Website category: restaurant
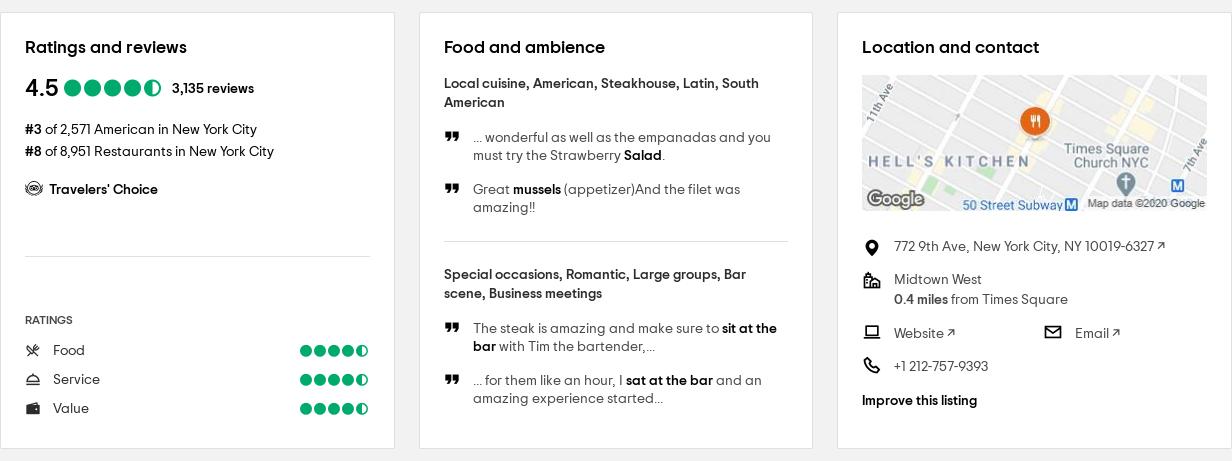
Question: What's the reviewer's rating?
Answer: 4.5

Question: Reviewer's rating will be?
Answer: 4.5

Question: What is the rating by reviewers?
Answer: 4.5

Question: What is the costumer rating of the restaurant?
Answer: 4.5

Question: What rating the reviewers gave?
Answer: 4.5

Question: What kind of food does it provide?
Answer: Local cuisine, American, Steakhouse, Latin, South American

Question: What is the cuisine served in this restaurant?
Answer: Local cuisine, American, Steakhouse, Latin, South American

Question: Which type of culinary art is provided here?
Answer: Local cuisine, American, Steakhouse, Latin, South American

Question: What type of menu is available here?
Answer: Local cuisine, American, Steakhouse, Latin, South American

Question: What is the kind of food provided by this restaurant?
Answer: Local cuisine, American, Steakhouse, Latin, South American

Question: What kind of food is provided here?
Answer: Local cuisine, American, Steakhouse, Latin, South American

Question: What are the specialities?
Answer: Local cuisine, American, Steakhouse, Latin, South American

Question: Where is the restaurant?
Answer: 772 9th Ave, New York City, NY 10019-6327

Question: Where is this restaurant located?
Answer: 772 9th Ave, New York City, NY 10019-6327

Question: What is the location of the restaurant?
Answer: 772 9th Ave, New York City, NY 10019-6327

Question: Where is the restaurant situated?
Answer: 772 9th Ave, New York City, NY 10019-6327

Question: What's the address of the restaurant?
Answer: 772 9th Ave, New York City, NY 10019-6327

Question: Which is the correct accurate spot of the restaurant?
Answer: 772 9th Ave, New York City, NY 10019-6327

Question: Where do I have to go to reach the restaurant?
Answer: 772 9th Ave, New York City, NY 10019-6327

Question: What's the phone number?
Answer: +1 212-757-9393

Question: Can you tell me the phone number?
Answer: +1 212-757-9393

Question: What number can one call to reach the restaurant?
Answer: +1 212-757-9393

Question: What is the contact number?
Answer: +1 212-757-9393

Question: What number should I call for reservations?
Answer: +1 212-757-9393

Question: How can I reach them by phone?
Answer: +1 212-757-9393